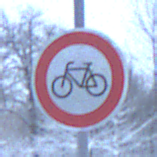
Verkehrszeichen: VerbotRadverkehr
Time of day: Midday
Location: Outdoor (Nature)
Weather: Overcast
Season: Winter
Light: Natural